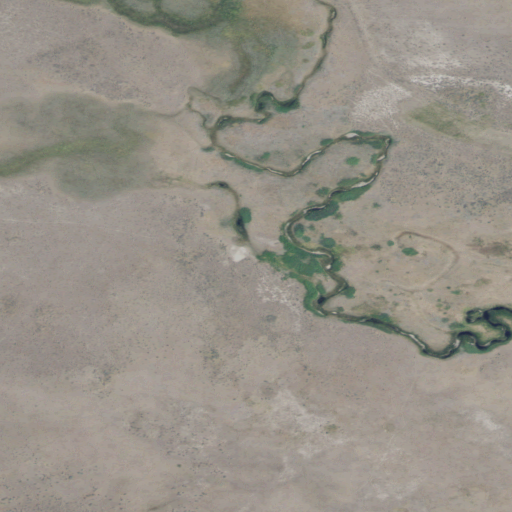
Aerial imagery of valley in Montana named Kahn Coulee containing grassland, shrub, herbaceous wetlands, and woody wetlands